Field crop: maize
Growth stage: 1
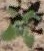
Species: chenopodium